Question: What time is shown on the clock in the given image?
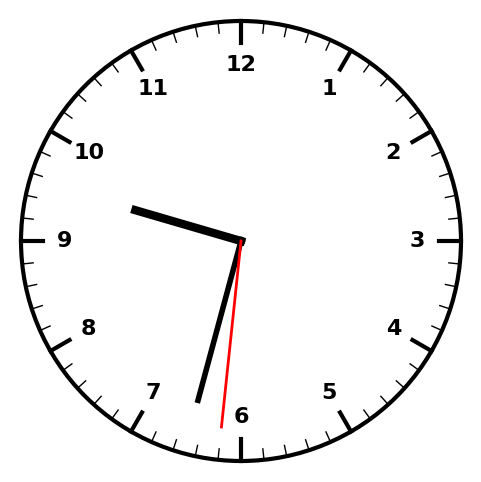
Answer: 09:32:31